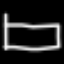
Label: bed